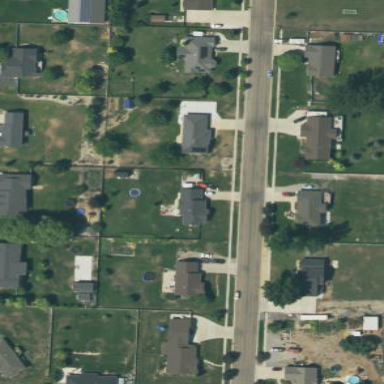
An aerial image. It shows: Sidewalk.